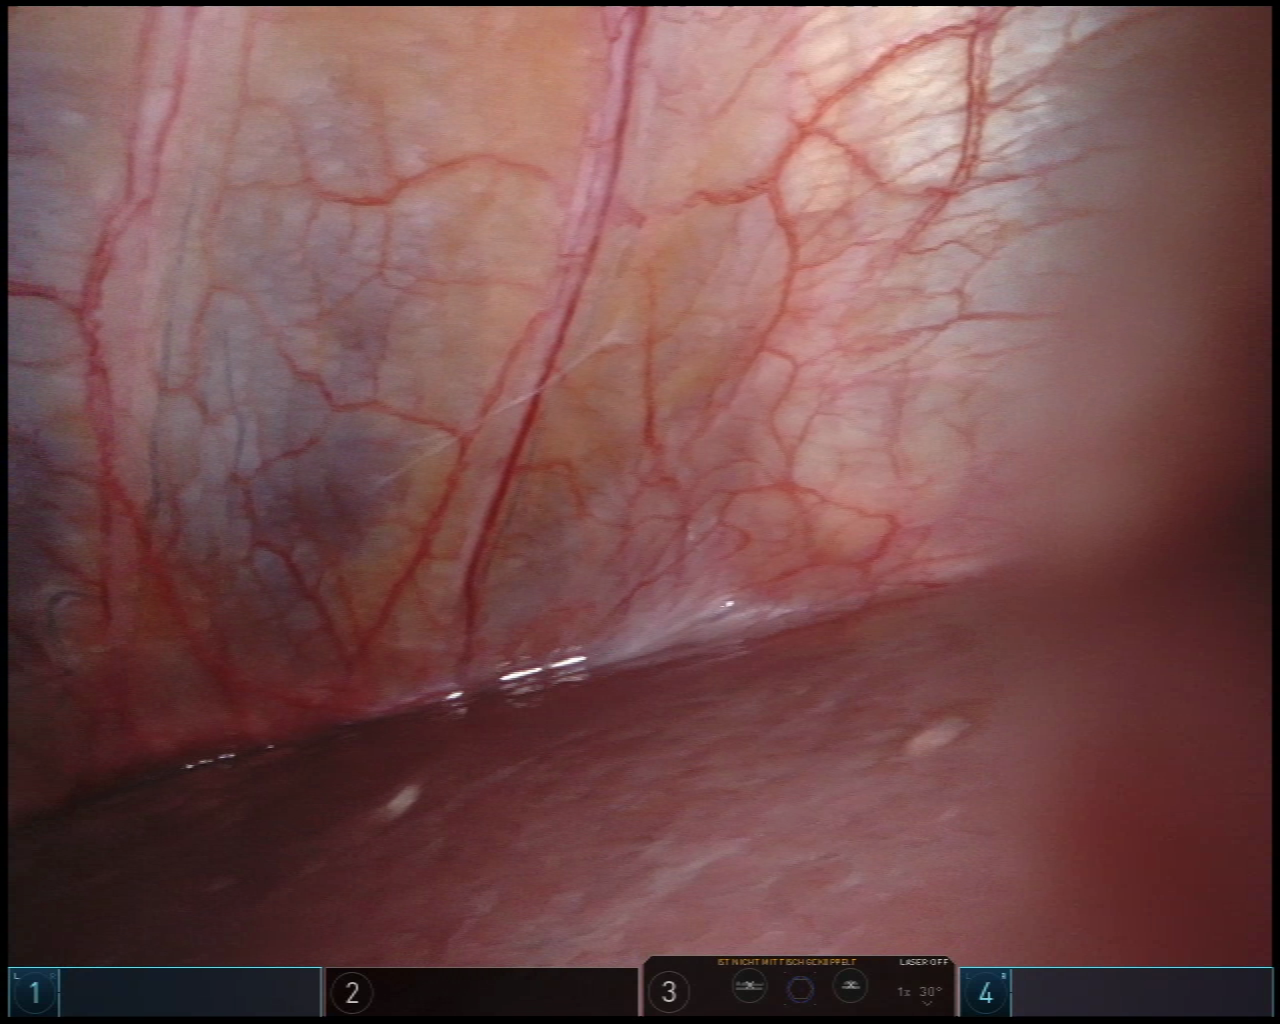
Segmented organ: liver
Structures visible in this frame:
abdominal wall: yes
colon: no
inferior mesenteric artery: no
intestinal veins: no
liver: yes
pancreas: no
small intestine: no
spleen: no
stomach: no
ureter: no
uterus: no
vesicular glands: no